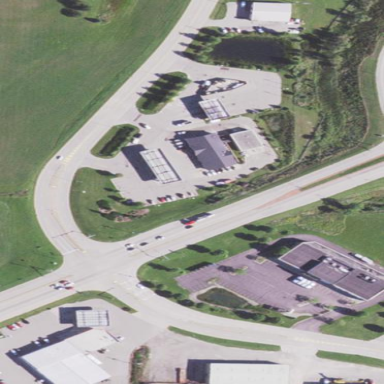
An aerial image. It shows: Retail establishment providing fuel services.